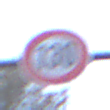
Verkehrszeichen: Geschwindigkeit130
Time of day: SunriseSunset
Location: Outdoor (Nature)
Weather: PartlyCloudy
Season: Autumn
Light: Natural